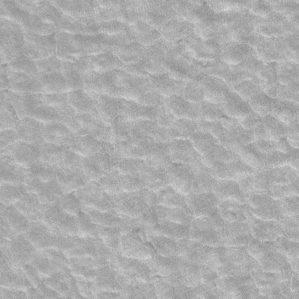
Label: frost